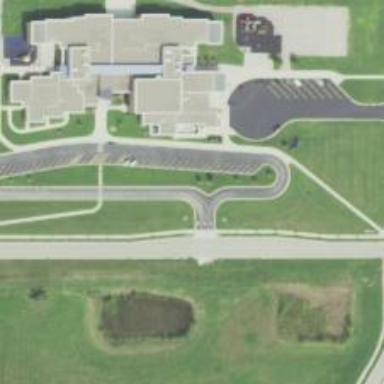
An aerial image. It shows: Service road designated for school use.